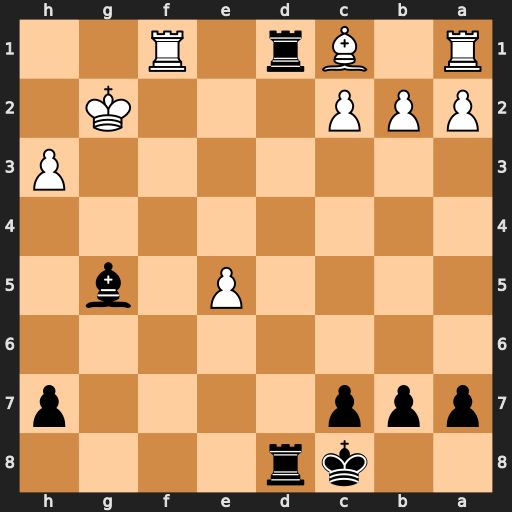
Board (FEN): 2kr4/ppp4p/8/4P1b1/8/7P/PPP3K1/R1Br1R2
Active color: b
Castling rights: -
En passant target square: -
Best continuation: Rxf1 Kxf1 Rd1+